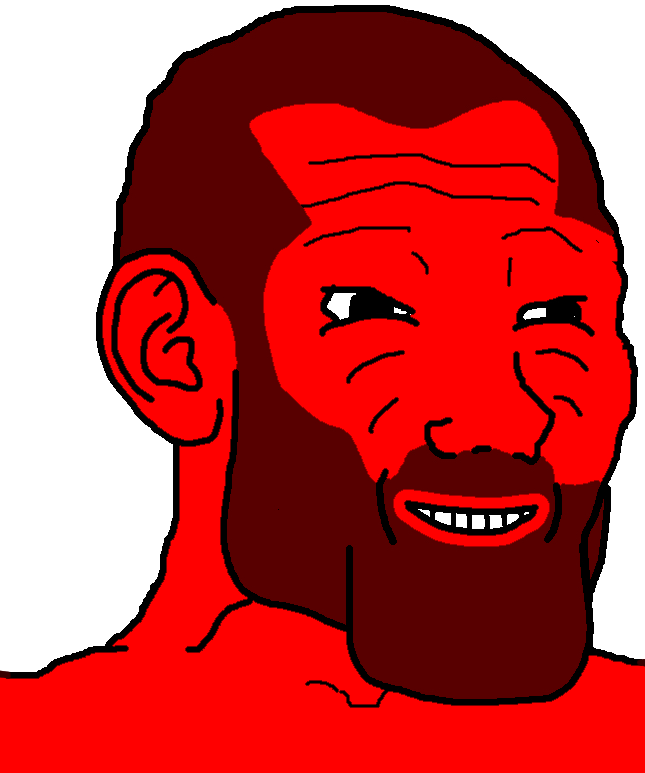
Label: 5_Grey_Chad